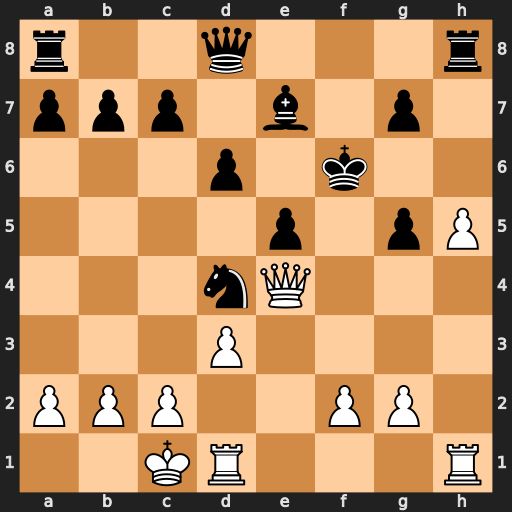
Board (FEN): r2q3r/ppp1b1p1/3p1k2/4p1pP/3nQ3/3P4/PPP2PP1/2KR3R
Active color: w
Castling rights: -
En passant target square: -
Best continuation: Qg6#